Question: In my HTML, I have 2 lines that have the same class. I want to be able to target just the first element, but can't seem to figure it out. I am able to target both elements, but when I change the CSS to select the first child, it doesn't return anything.
Here is the CSS and the duplicate classes

If I use 'svg g.highcharts-axis-labels', it will select both elements.
I tried selecting the first child like below, but its not returning any elements with that CSS.
'''
svg g.highcharts-axis-labels:nth-child(1)
'''
Can someone point out the mistake I am making.
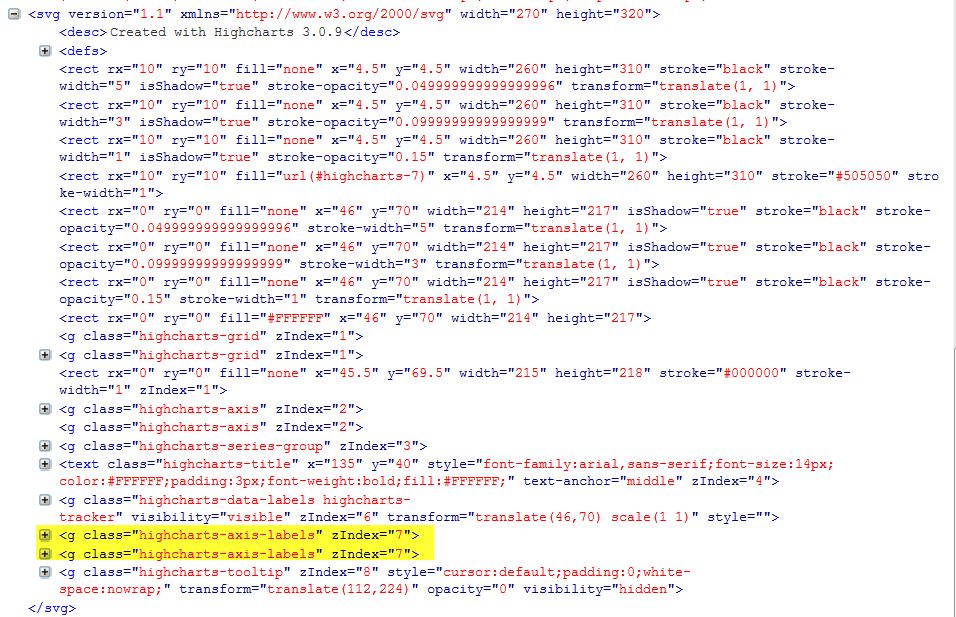
Answer: You want 'nth-of-type' pseudo-class:
'''
.highcharts-axis-labels:nth-of-type(2) {
}
'''
<URL>